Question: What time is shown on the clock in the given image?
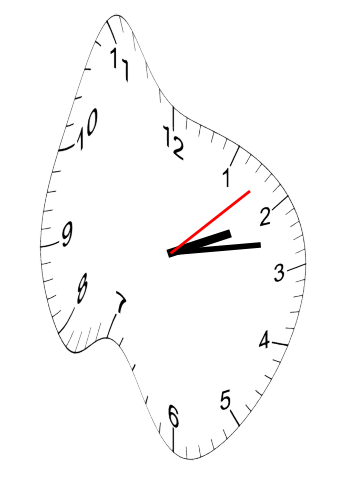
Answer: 02:13:08